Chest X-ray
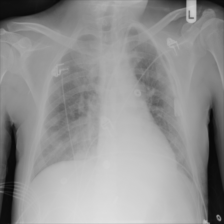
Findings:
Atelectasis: negative
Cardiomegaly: negative
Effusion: negative
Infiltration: positive
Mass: negative
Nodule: negative
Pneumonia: negative
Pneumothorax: negative
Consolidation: negative
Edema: positive
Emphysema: negative
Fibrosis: negative
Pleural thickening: negative
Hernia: negative